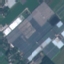
Land use / land cover: Industrial